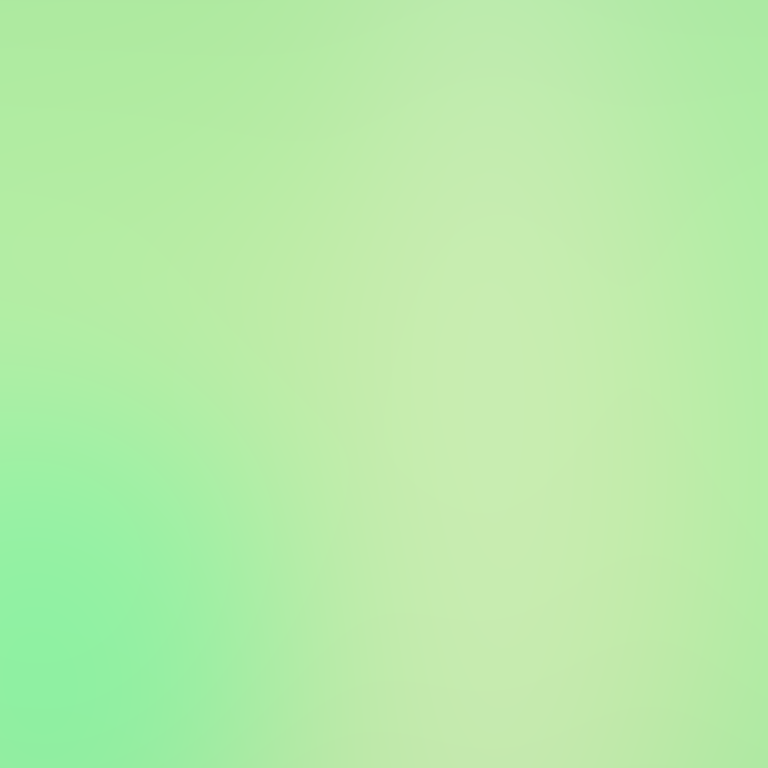
Abstract light effect, smooth gradient from soft green to light yellow, calm atmosphere, diffuse light, no room, no furniture, no objects.